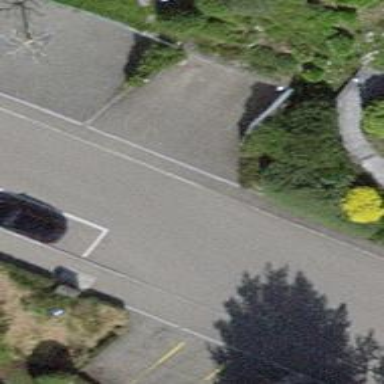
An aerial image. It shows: Residential road with asphalt surface. There are sidewalks on both sides of the road.